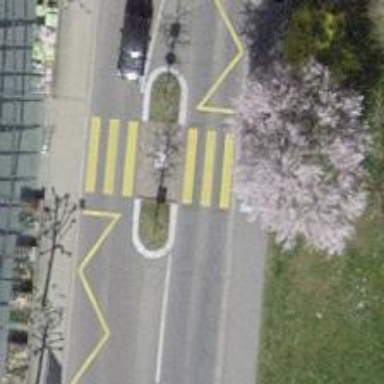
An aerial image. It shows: Uncontrolled zebra crossing with island. The crossing is marked with zebra stripes.